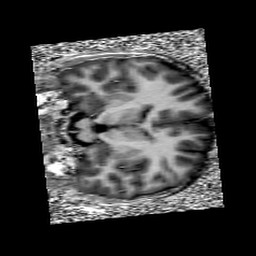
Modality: UNIT1
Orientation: coronal
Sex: female
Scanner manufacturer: siemens
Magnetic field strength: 3 T
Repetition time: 5 s
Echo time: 0.00355 s